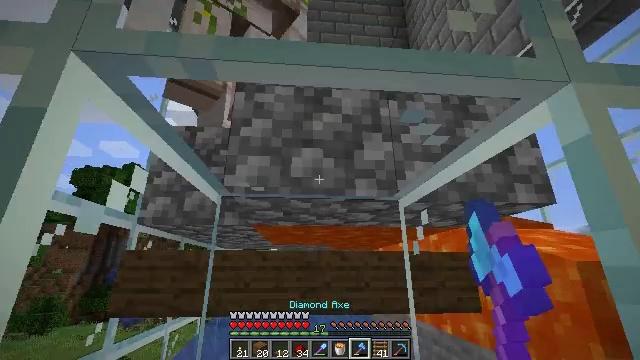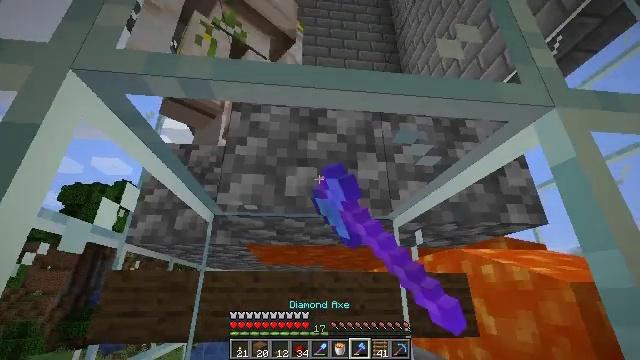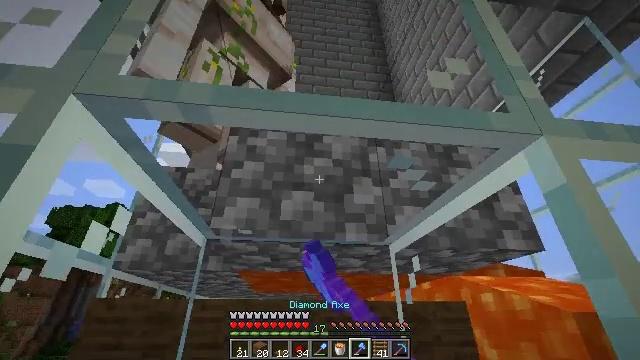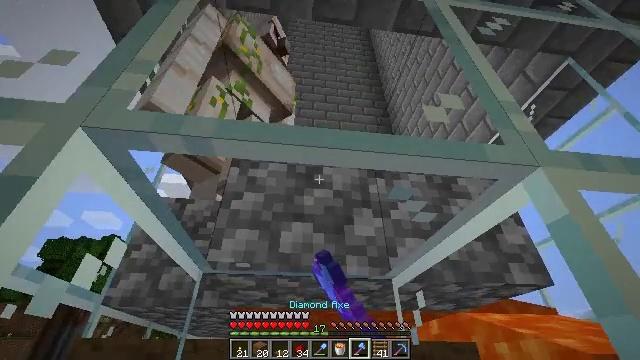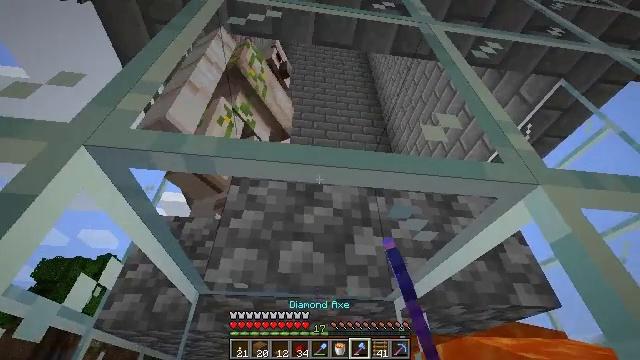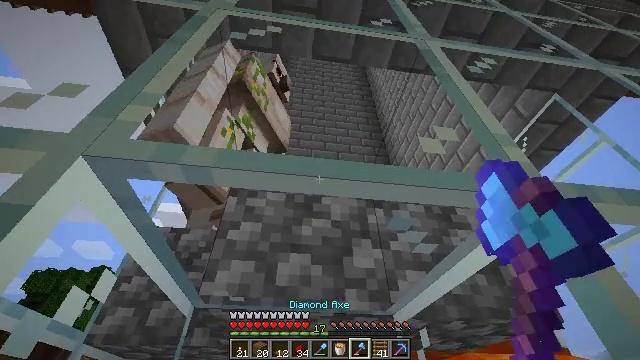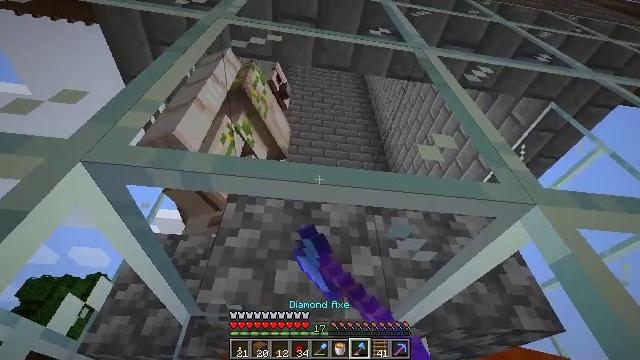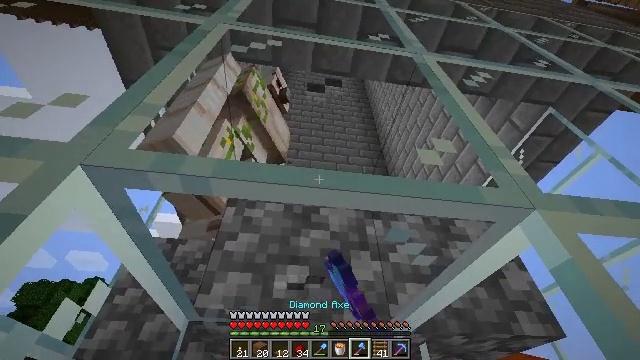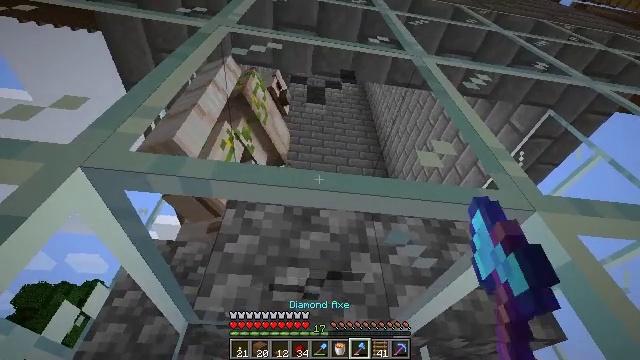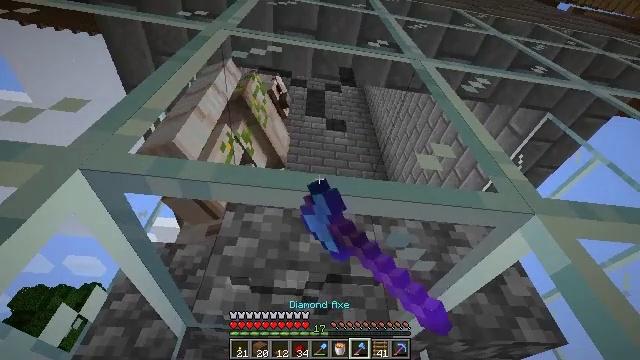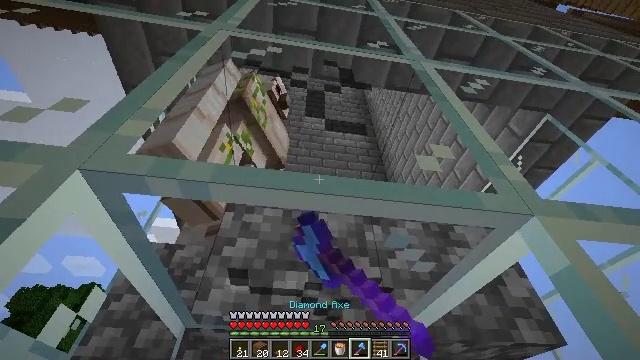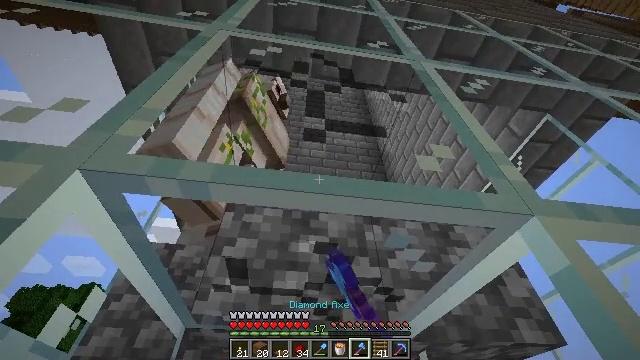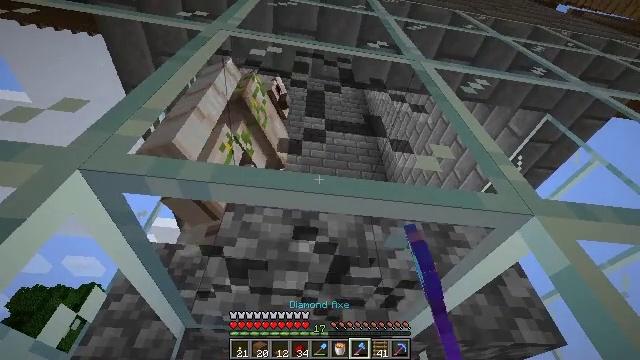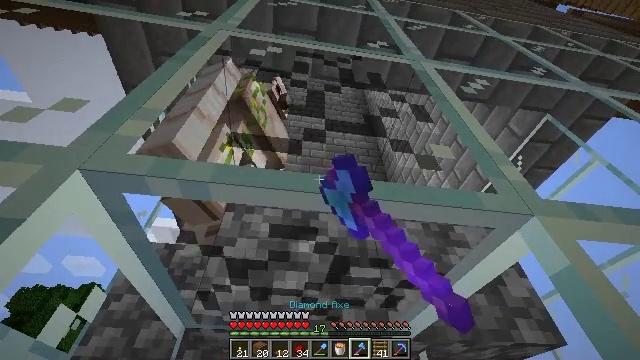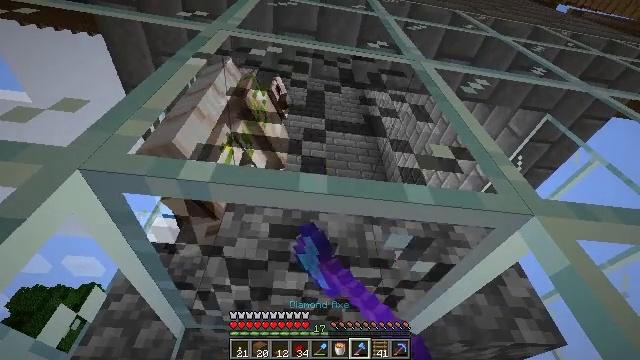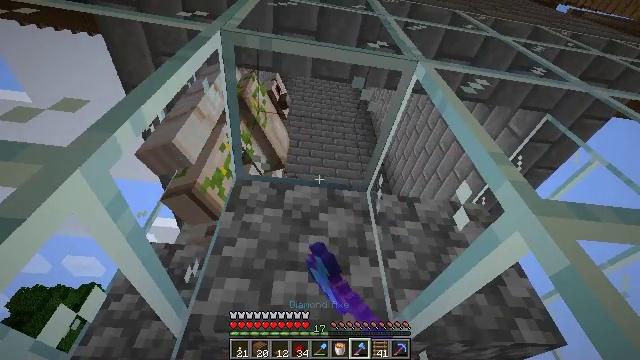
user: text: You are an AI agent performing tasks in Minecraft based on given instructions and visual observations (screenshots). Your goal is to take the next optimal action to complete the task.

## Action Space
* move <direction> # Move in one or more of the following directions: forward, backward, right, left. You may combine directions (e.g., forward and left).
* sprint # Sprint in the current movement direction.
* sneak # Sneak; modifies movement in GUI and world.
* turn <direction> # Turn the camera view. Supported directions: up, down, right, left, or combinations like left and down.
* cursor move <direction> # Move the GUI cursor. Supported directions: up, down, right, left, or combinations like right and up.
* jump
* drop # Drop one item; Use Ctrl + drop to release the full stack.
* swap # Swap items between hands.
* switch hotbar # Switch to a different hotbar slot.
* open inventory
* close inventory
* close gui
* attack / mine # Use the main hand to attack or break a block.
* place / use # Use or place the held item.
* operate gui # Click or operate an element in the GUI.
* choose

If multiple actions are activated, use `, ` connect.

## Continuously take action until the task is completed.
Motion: motion action
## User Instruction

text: Remove the glass to use the space.
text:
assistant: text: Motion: turn right and up, attack / mine
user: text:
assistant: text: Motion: turn right and up, attack / mine
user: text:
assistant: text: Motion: turn up, attack / mine
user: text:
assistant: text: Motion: turn up, attack / mine
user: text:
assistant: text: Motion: turn up, attack / mine
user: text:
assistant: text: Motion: turn up, attack / mine
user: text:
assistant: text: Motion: attack / mine
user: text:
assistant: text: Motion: attack / mine
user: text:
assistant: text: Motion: attack / mine
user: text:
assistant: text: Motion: attack / mine
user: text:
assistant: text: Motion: attack / mine
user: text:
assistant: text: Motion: attack / mine
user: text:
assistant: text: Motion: attack / mine
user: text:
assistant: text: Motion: attack / mine
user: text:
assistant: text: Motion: attack / mine
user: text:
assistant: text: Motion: attack / mine
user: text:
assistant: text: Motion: attack / mine
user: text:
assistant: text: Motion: no_op
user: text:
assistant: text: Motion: no_op
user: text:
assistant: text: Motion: no_op